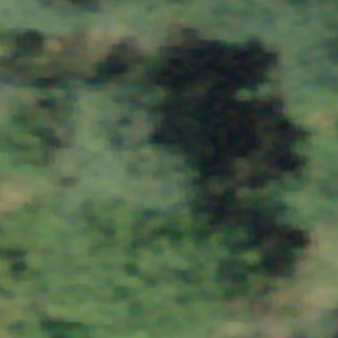
Label: other